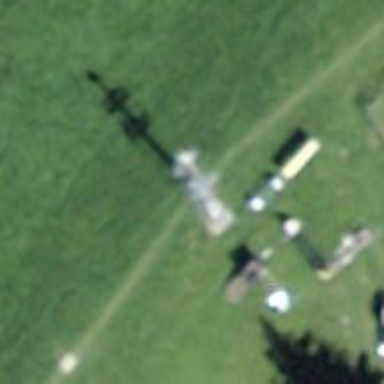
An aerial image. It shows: Pylon for aerialway.